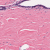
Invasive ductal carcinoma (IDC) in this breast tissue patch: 0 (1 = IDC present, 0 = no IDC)